Question: .ini file:
'''
[1]
10X=true
[2]
10X=true
'''
node.js :
'''
var mS = ini.parse(fs.readFileSync(__dirname + '/XXX/MS.ini', 'utf-8'));
console.log(mS.1.10X);
'''
I am using : 'var ini = require('ini');' module's link here : <URL>
My .ini files variable names start with number so node.js give me an error :

I have too many logs in .ini file, so i can not change variable names.
Are there any way to fix it?
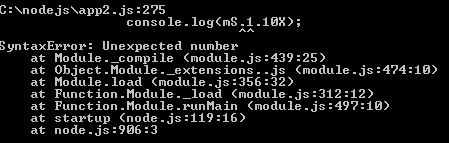
Answer: I guess you need to use this syntax
'''
console.log(mS[1]['10X']);
'''